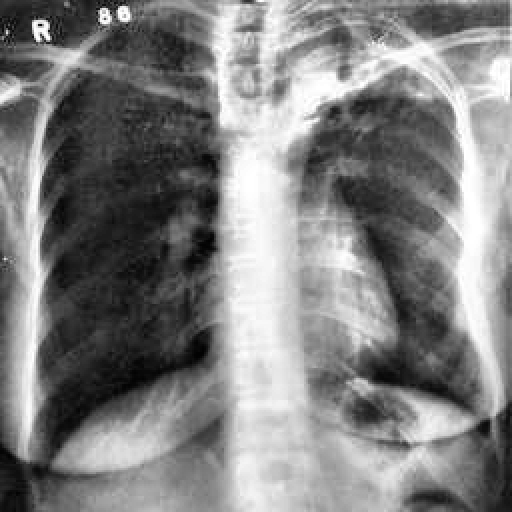
Finding: TUBERCULOSIS